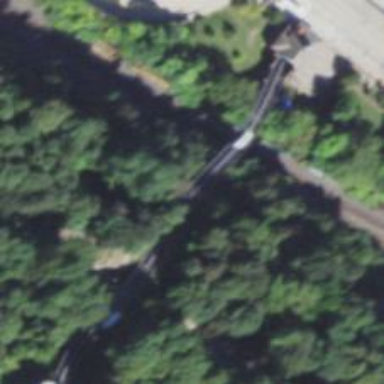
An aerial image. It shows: Funicular railway with two tracks.